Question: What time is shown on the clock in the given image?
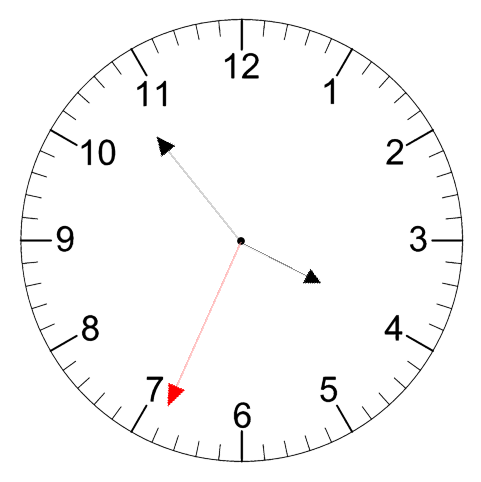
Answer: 03:53:34